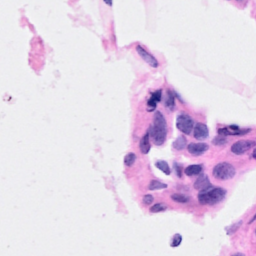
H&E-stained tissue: Breast